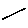
Label: line